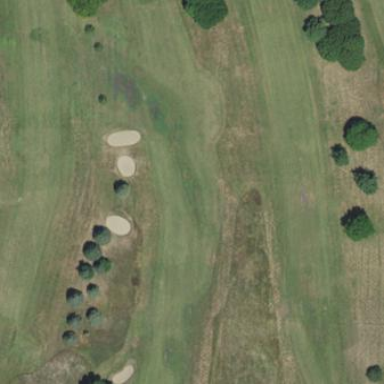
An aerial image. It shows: Grassy area designated as golf fairway.